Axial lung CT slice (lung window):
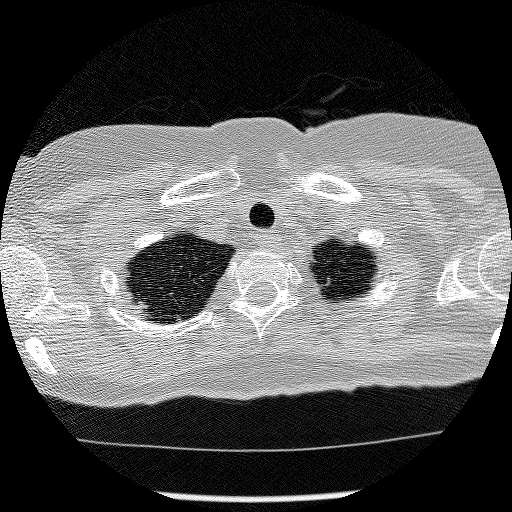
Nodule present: no